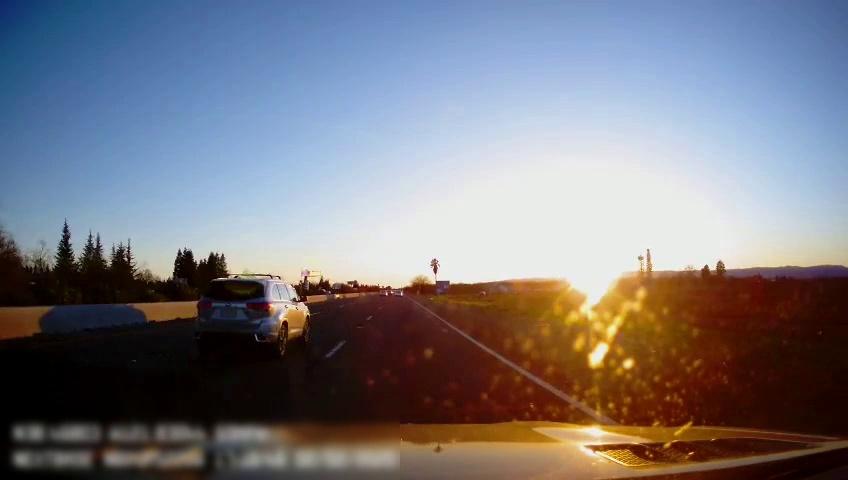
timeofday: Day
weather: Sunny
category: Drivable Space
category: Vehicles | SUV
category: Lanes | Alternate Lane
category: Lanes | Alternate Lane
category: Lanes | Current Lane
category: Lanes | Alternate Lane
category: Traffic | Signs